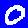
Digit: 0